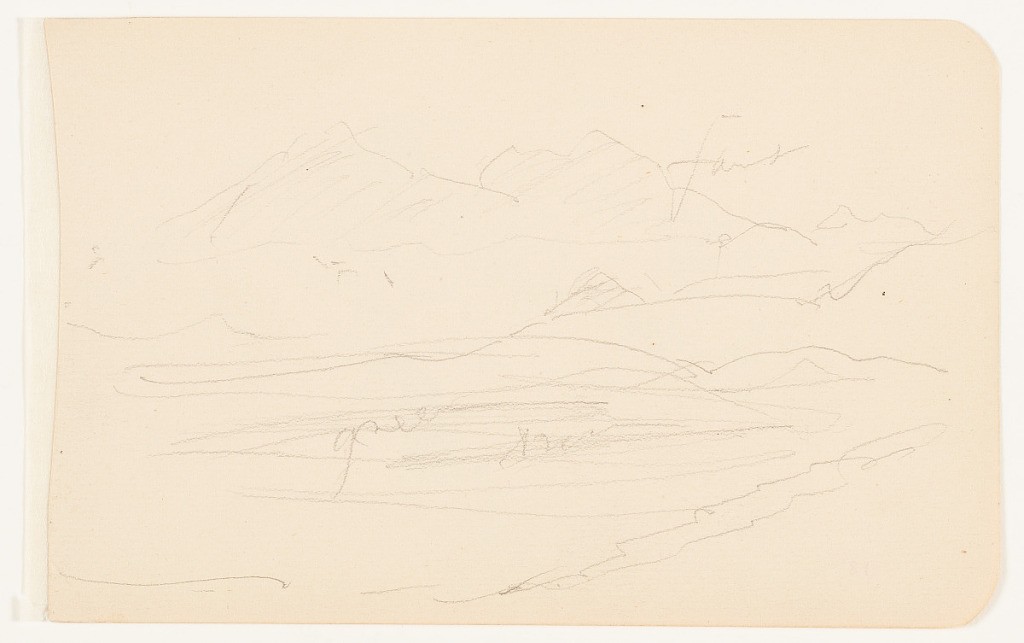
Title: Mountainous Landscape, Mexico
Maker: Frederic Edwin Church, American, 1826–1900
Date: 1890
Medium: Graphite on off-white wove paper
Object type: Drawing
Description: Landscape sketch showing a loosely rendered view overlooking a mountainous landscape in Mexico. In the foreground at right, a possible mountainside descends toward the center. In the middle distance at center, an extremely loosely rendered expanse of dark trees is visible. Two immense, dark, and pointed mountain peaks loom over the somewhat indistinct scene.